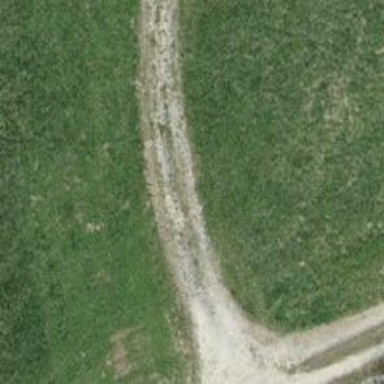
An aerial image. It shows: Gravel track with tracktype grade5.